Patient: sex F, age 58
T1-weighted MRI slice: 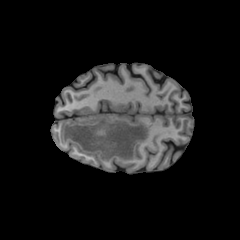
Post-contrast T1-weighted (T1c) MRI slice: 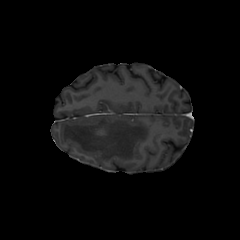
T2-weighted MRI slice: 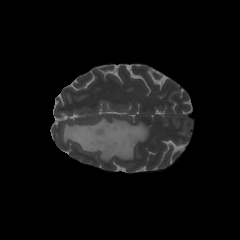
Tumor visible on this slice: yes
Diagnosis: Glioblastoma, IDH-wildtype
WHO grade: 4